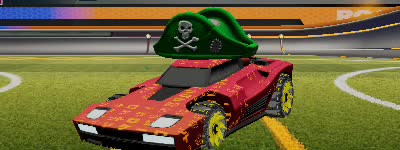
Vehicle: breakout